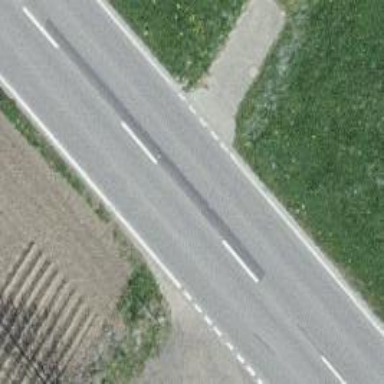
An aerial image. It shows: Primary highway.